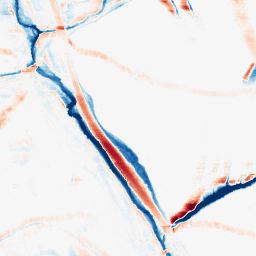
Category: morphological
Decomposition family: morphological_rect
Decomposition parameters: operation: average
width: 20
height: 10
Upsampling method: sinc_hamming
Upsampling parameters: scale: 2
kernel_size: 16
Upsampling scale: 2